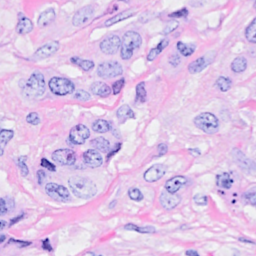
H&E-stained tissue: Breast